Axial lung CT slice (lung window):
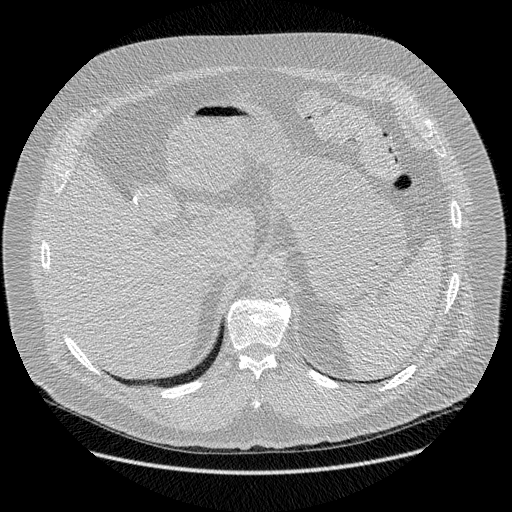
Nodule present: no